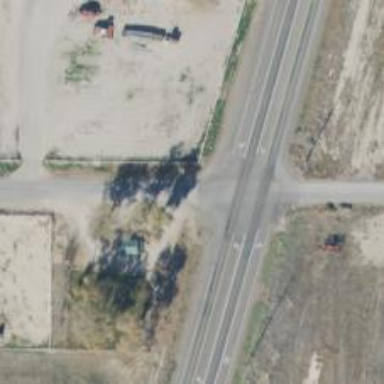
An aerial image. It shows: Stop road.